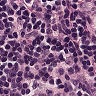
Metastatic tissue present: no